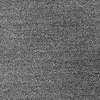
Atmospheric dust classification: dusty